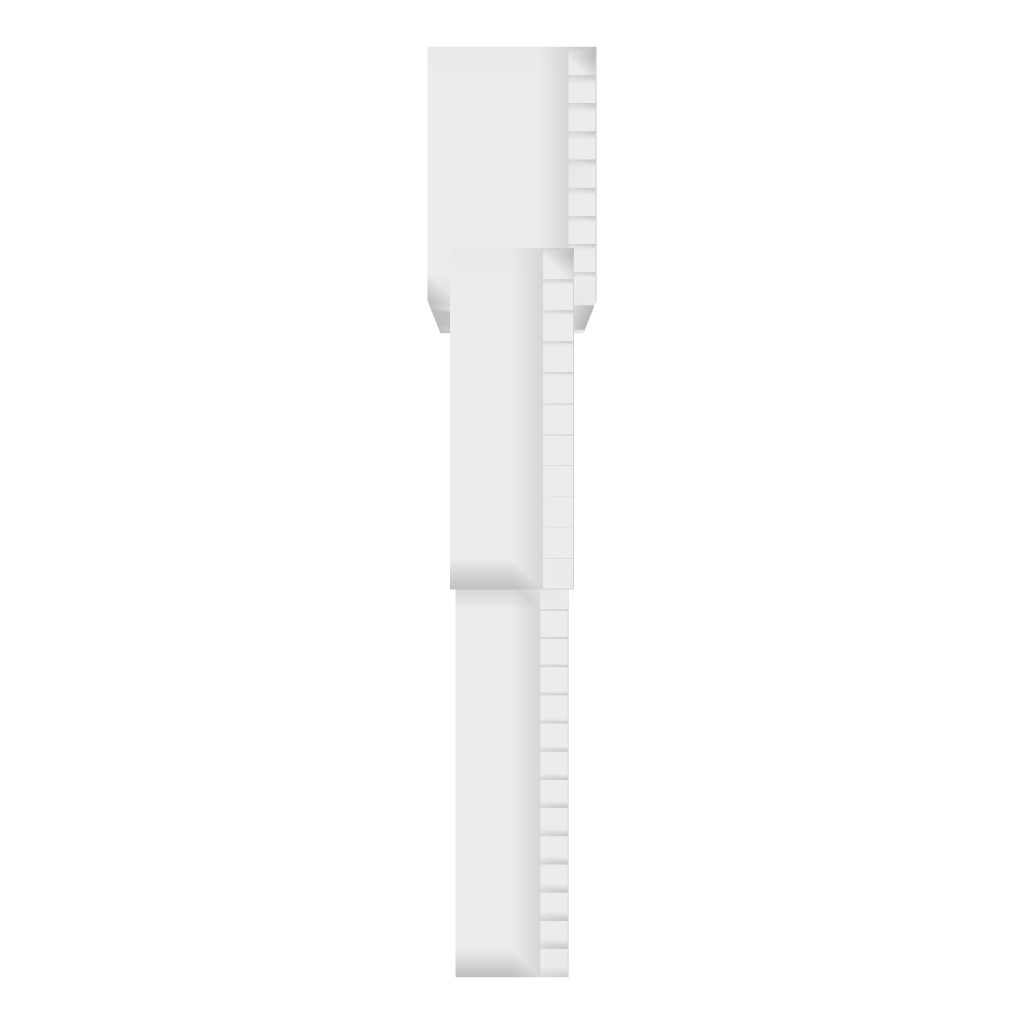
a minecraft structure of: Skin Dummy